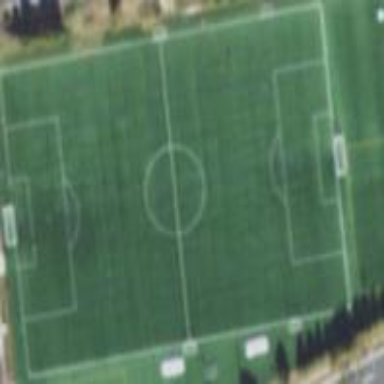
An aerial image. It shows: Soccer pitch with turf surface for leisure sports.